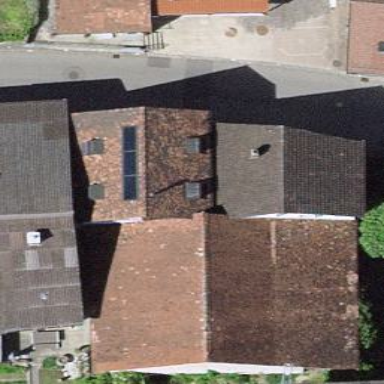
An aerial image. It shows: Residential building.